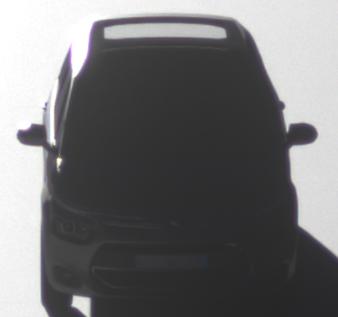
Make: Citroen
Model: Grand C4 Picasso VTi 120
Detailed model: Grand C4 Picasso (II)
Model produced from: 2013/10
Model produced until: 2015/02
Doors: 5
Color: gray
Road condition: dry road
Daytime: sunrise or sunset
Contrast: high contrast